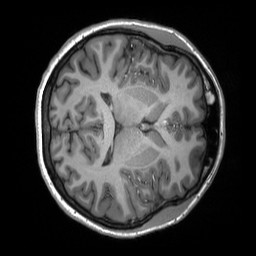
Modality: T1w
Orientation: axial
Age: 18
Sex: female
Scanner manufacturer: siemens
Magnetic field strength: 3 T
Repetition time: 2.3 s
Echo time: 0.00298 s